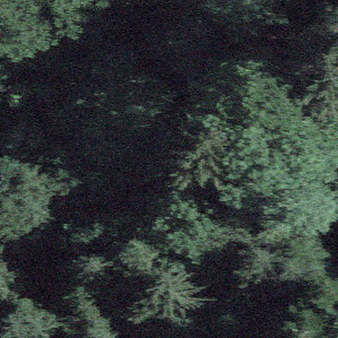
Label: other